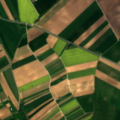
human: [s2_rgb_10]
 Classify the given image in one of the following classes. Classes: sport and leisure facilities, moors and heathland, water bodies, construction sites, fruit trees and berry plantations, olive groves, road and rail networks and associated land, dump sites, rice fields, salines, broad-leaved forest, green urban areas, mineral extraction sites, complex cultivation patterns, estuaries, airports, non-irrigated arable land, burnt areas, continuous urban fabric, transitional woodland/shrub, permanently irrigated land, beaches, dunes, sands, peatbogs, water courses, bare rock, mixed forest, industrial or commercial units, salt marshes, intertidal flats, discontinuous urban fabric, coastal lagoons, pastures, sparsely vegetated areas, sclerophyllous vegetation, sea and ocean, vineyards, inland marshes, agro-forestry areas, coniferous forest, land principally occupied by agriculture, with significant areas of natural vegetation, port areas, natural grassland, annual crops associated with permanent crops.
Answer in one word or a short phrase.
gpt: non-irrigated arable land, vineyards, broad-leaved forest